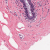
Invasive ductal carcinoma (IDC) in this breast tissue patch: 0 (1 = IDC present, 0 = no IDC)